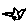
Label: bird